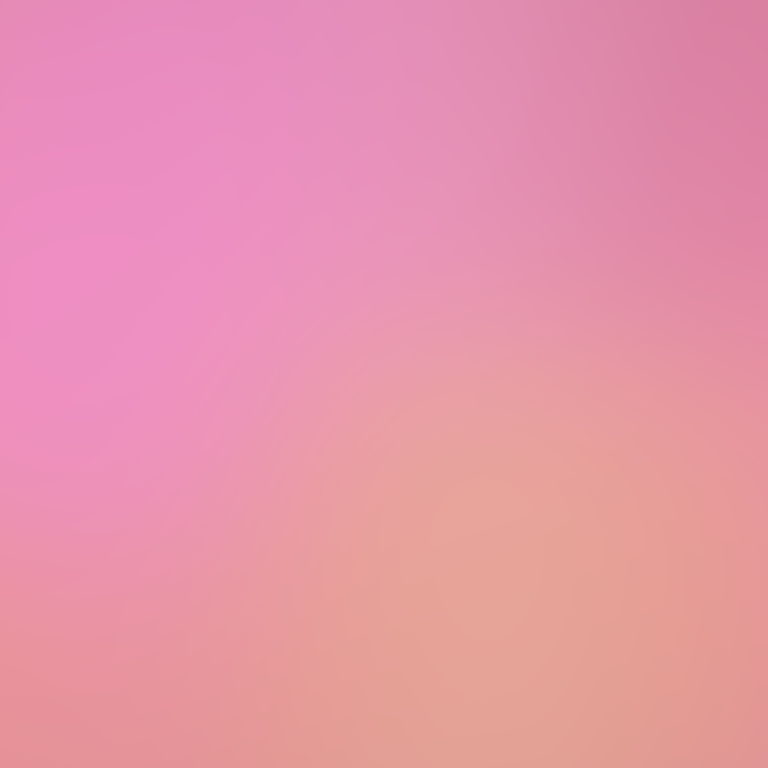
Abstract light effect, smooth gradient from soft pink to warm peach, serene atmosphere, diffuse glow, no room, no furniture, no objects.